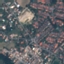
Land use / land cover class: Residential